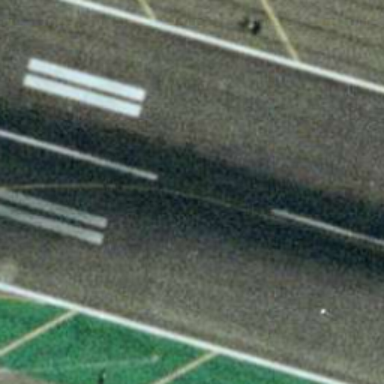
It is a straight runway with some mark lines on it .